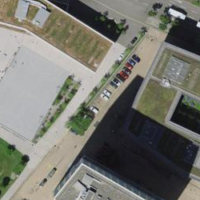
EUNIS habitat code: 54
Species observed at this site:
Achillea millefolium
Lathyrus sylvestris
Diplotaxis muralis
Melilotus albus
Bryum argenteum
Cichorium intybus